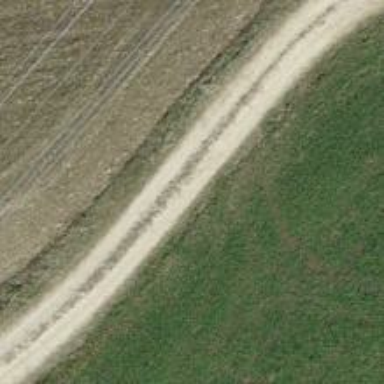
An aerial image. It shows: Track with grade2 tracktype.